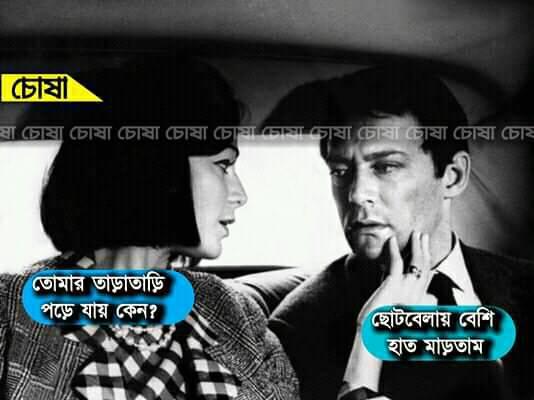
Caption: তোমার তাড়াতাড়ি পড়ে যায় কেন ?     ছোটবেলায় বেশি হাত মাড়তাম
Label: non-hate